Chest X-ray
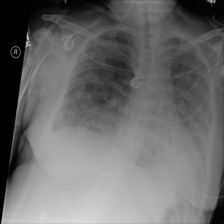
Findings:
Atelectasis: negative
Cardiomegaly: negative
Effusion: negative
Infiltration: positive
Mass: negative
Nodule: negative
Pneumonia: negative
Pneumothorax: negative
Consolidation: positive
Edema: negative
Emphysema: negative
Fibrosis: negative
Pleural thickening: negative
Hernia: negative